Question: my first question in stack-overflow begins.
I have this code:
'''
a <- rep(letters[1:4], each = 4); time <- c(0,0,1,1,0,1,2,2,1,1,2,2,0,0,1,2);
cost <- rep(c(0.4,0.2,0.1,0.5,0.5,0.22,0.15,0.18),each =2);
df <- data.frame(a = a, time = time, cost = cost);
'''
The code above is just a short illustration from lots of data I have.
The data frame depicted is this one:

Do you know how can I merge the rows with duplicated time values into one and also aggregate the costs (they represent different kinds of costs even though they happen to be common in some instances) in each time point for each letter of column a?
Thanks in advance!
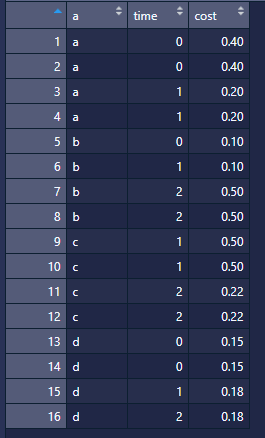
Answer: Does this work:
'''
> library(dplyr)
> df %>% group_by(a, time) %>% summarise(cost = sum(cost))
'summarise()' regrouping output by 'a' (override with '.groups' argument)
# A tibble: 10 x 3
# Groups: a [4]
a time cost
<chr> <dbl> <dbl>
1 a 0 0.8
2 a 1 0.4
3 b 0 0.1
4 b 1 0.1
5 b 2 1
6 c 1 1
7 c 2 0.44
8 d 0 0.3
9 d 1 0.18
10 d 2 0.18
>
'''
Using base R:
'''
> aggregate(cost~a+time, df, sum)
a time cost
1 a 0 0.80
2 b 0 0.10
3 d 0 0.30
4 a 1 0.40
5 b 1 0.10
6 c 1 1.00
7 d 1 0.18
8 b 2 1.00
9 c 2 0.44
10 d 2 0.18
>
'''